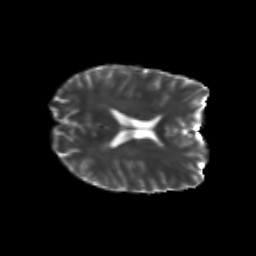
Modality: T2w
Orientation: axial
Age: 24
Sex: male
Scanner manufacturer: siemens
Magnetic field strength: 3 T
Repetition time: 3.5 s
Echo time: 0.104 s